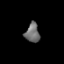
Tissue: prostate
Cell type: T cells
Senescence score: 0.2975
Nuclear area (px): 269
Mean DAPI intensity: 109.424